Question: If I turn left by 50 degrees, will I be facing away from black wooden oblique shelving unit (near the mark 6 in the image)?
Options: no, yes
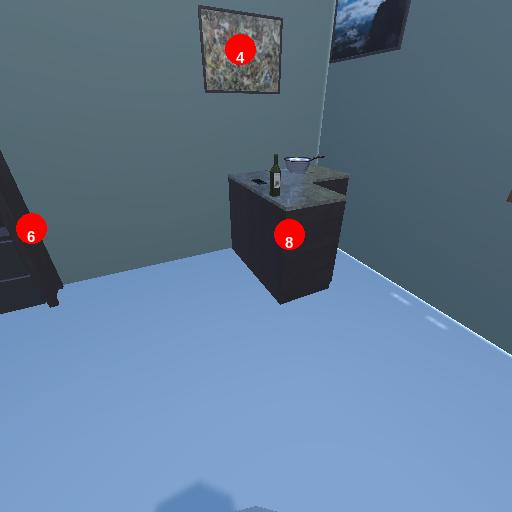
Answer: no